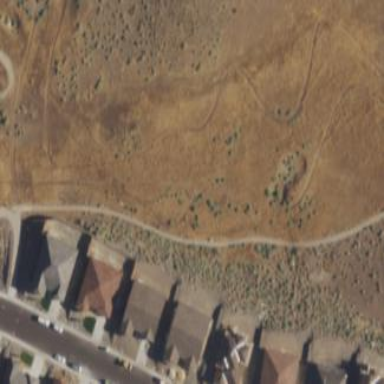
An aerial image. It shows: Area with grass used as rough in golf course.